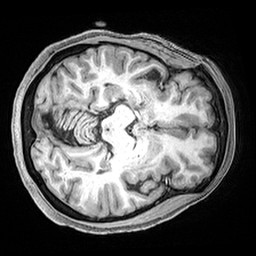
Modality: T1w
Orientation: axial
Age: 69
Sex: female
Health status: healthy
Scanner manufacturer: siemens
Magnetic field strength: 3 T
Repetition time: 2.4 s
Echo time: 0.00217 s